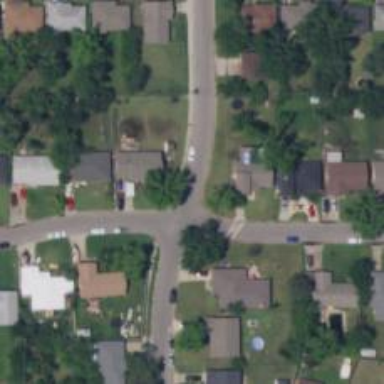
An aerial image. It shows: Residential road with sidewalk on the left.